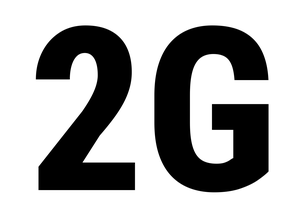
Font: Roboto_Condensed_ExtraBold